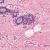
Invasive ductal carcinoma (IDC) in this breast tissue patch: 0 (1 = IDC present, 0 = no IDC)